Field crop: maize
Growth stage: 2
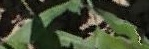
Species: maize